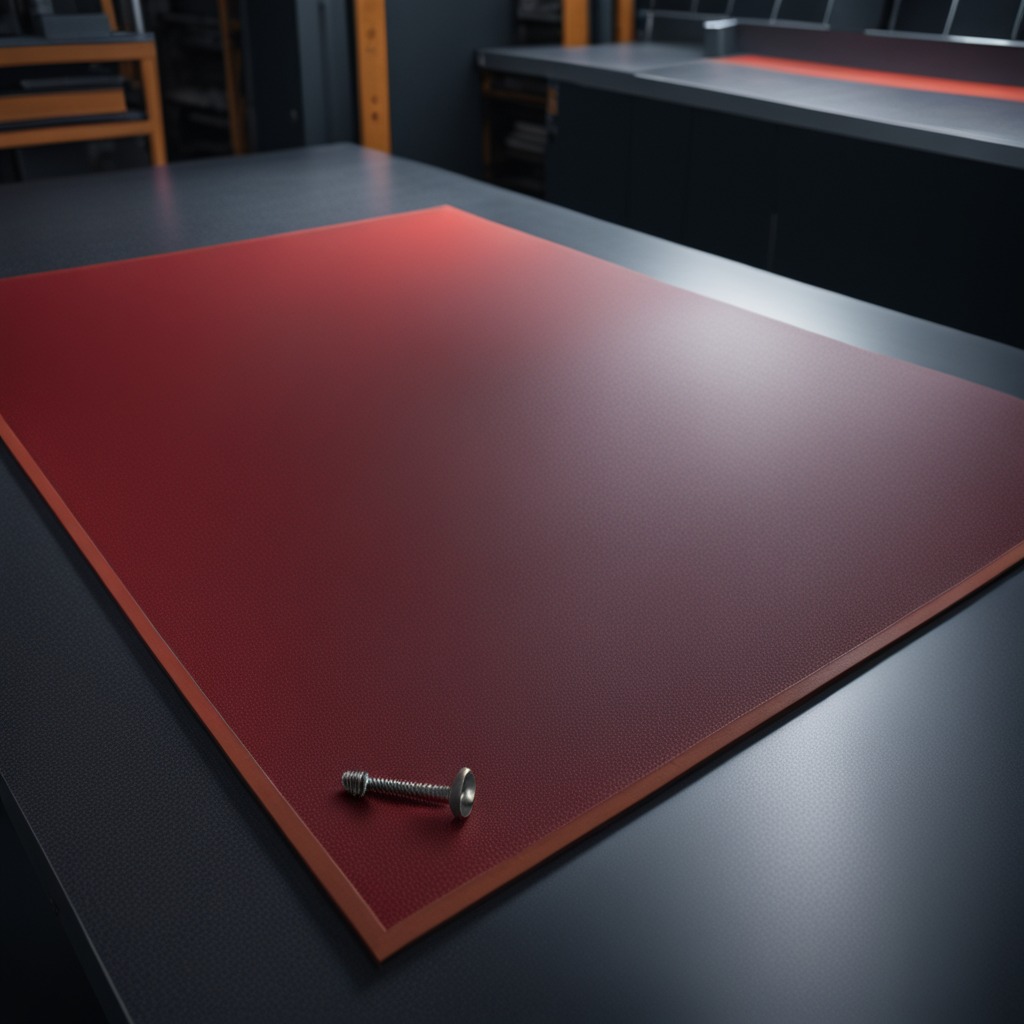
A metal screw is lying on the clean granite tabletop covered with a red rubber mat inside a workshop at night.